Question: What is the value of this measurement?
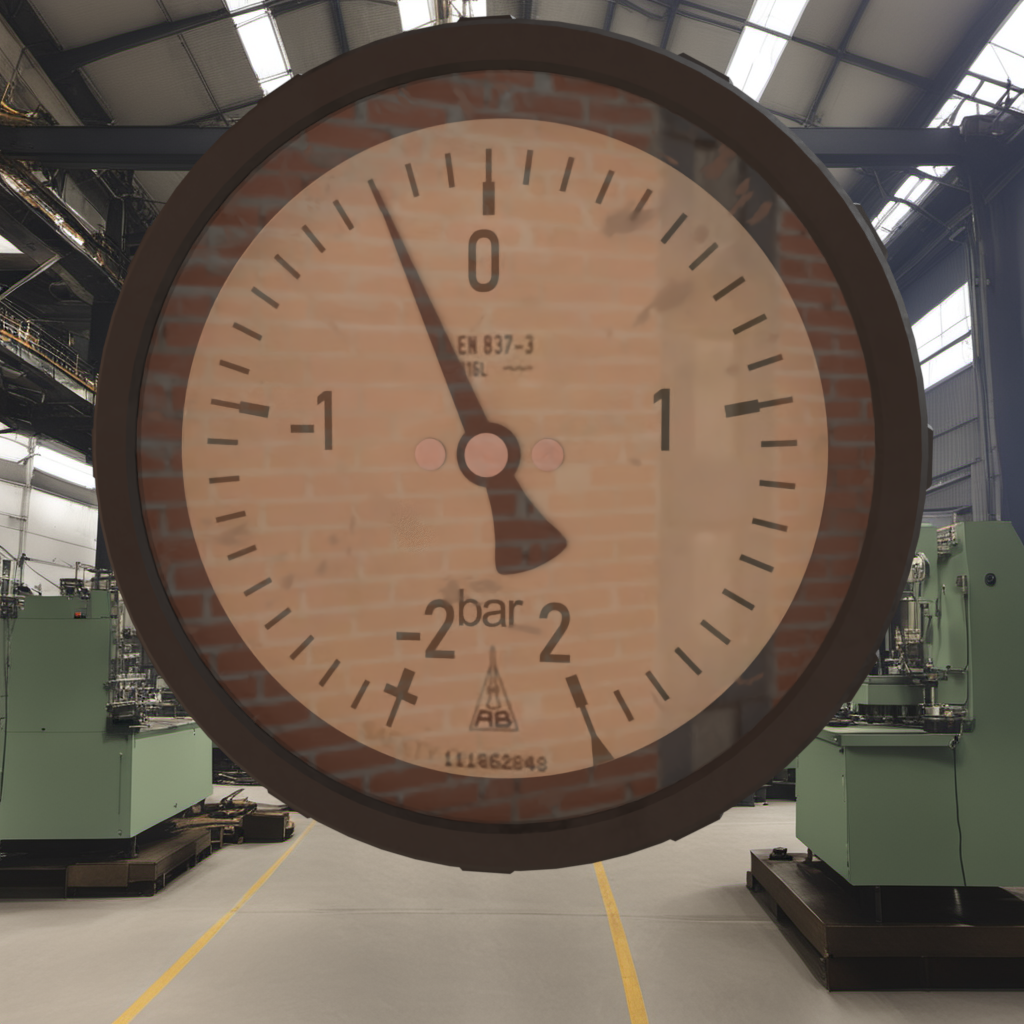
Answer: The result is -0.31
Question: What is the range of this measurement?
Answer: The range is from -2 to 2
Question: What is the minimum and maximum value range of the measurement in the image?
Answer: The minimum value is -2 and the maximum value is 2